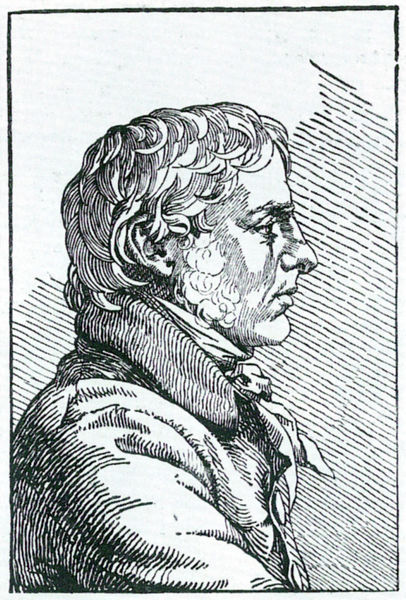
Titel: Selbstbildnis
Künstler: Caspar David Friedrich
Standort: Basel
Institution: Kupferstichkabinett
Schlagwörter: dunkel, himmel, kopf, mann, schatten, weiß, wolken, frisur, grau, haar, hell, hintergrund, licht, mund, nase, ohr, profil, schwarz, stirn, zeichnung, blick, tuch, schleife, bart, jacke, jung, arm, augen, falten, gesicht, knoten, kragen, rahmen, ärmel, bildnis, portrait, porträt, auge, haare, mantel, kind, kontrast, lippen, locke, locken, ohren, rechts, holzschnitt, wangen, grafik, schattierung, linien, krawatte, dichter, ernst, halstuch, seitenansicht, knöpfe, striche, foto, tusche, linie, kohle, technik, druck, lithographie, schnitt, schraffur, holzstich, stich, lockig, portait, seite, schwarzweiß, strich, backenbart, schiller, koteletten, strähne, kotletten, hubi, gebunden, halsbinde, kin, dürer, goethe, kupferstich, geicht, schinkel, disegno, renaissace, prtait, favoris, schuloter, musn